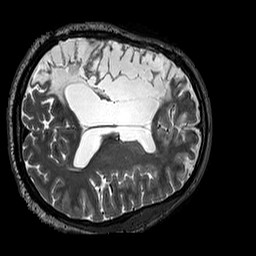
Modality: T2w
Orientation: axial
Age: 40
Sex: male
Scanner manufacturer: siemens
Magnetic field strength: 3 T
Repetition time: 3.2 s
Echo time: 0.567 s